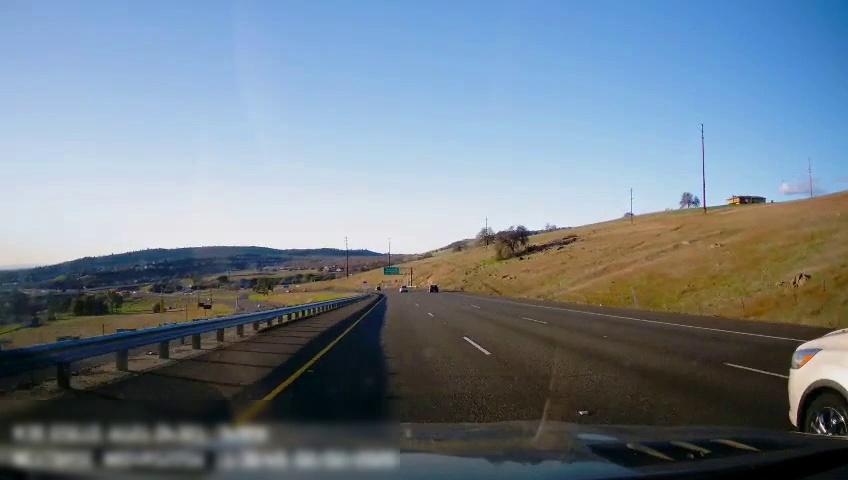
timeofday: Day
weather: Sunny
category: Drivable Space
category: Drivable Space
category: Vehicles | SUV
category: Vehicles | Car
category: Lanes | Current Lane
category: Lanes | Current Lane
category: Lanes | Alternate Lane
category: Lanes | Alternate Lane
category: Traffic | Signs